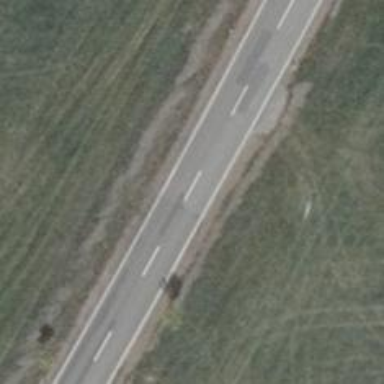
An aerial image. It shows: Secondary road with asphalt surface.